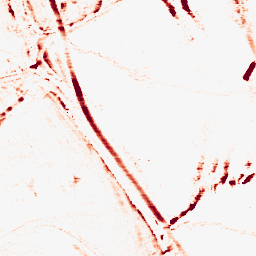
Category: morphological
Decomposition family: morphological_rect
Decomposition parameters: operation: opening
width: 10
height: 3
Upsampling method: sinc_blackman
Upsampling parameters: scale: 2
kernel_size: 4
Upsampling scale: 2